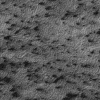
Atmospheric dust classification: not_dusty